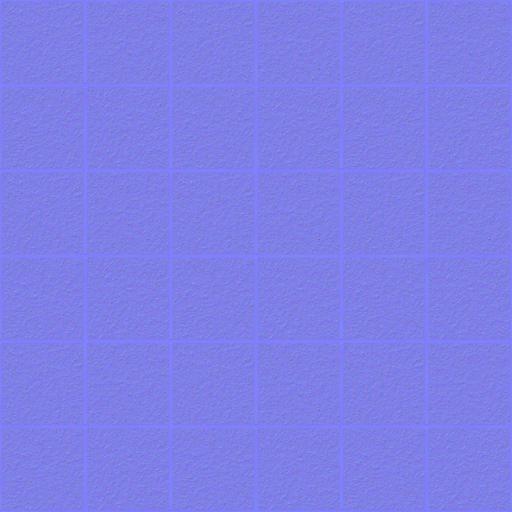
ceiling office